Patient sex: M
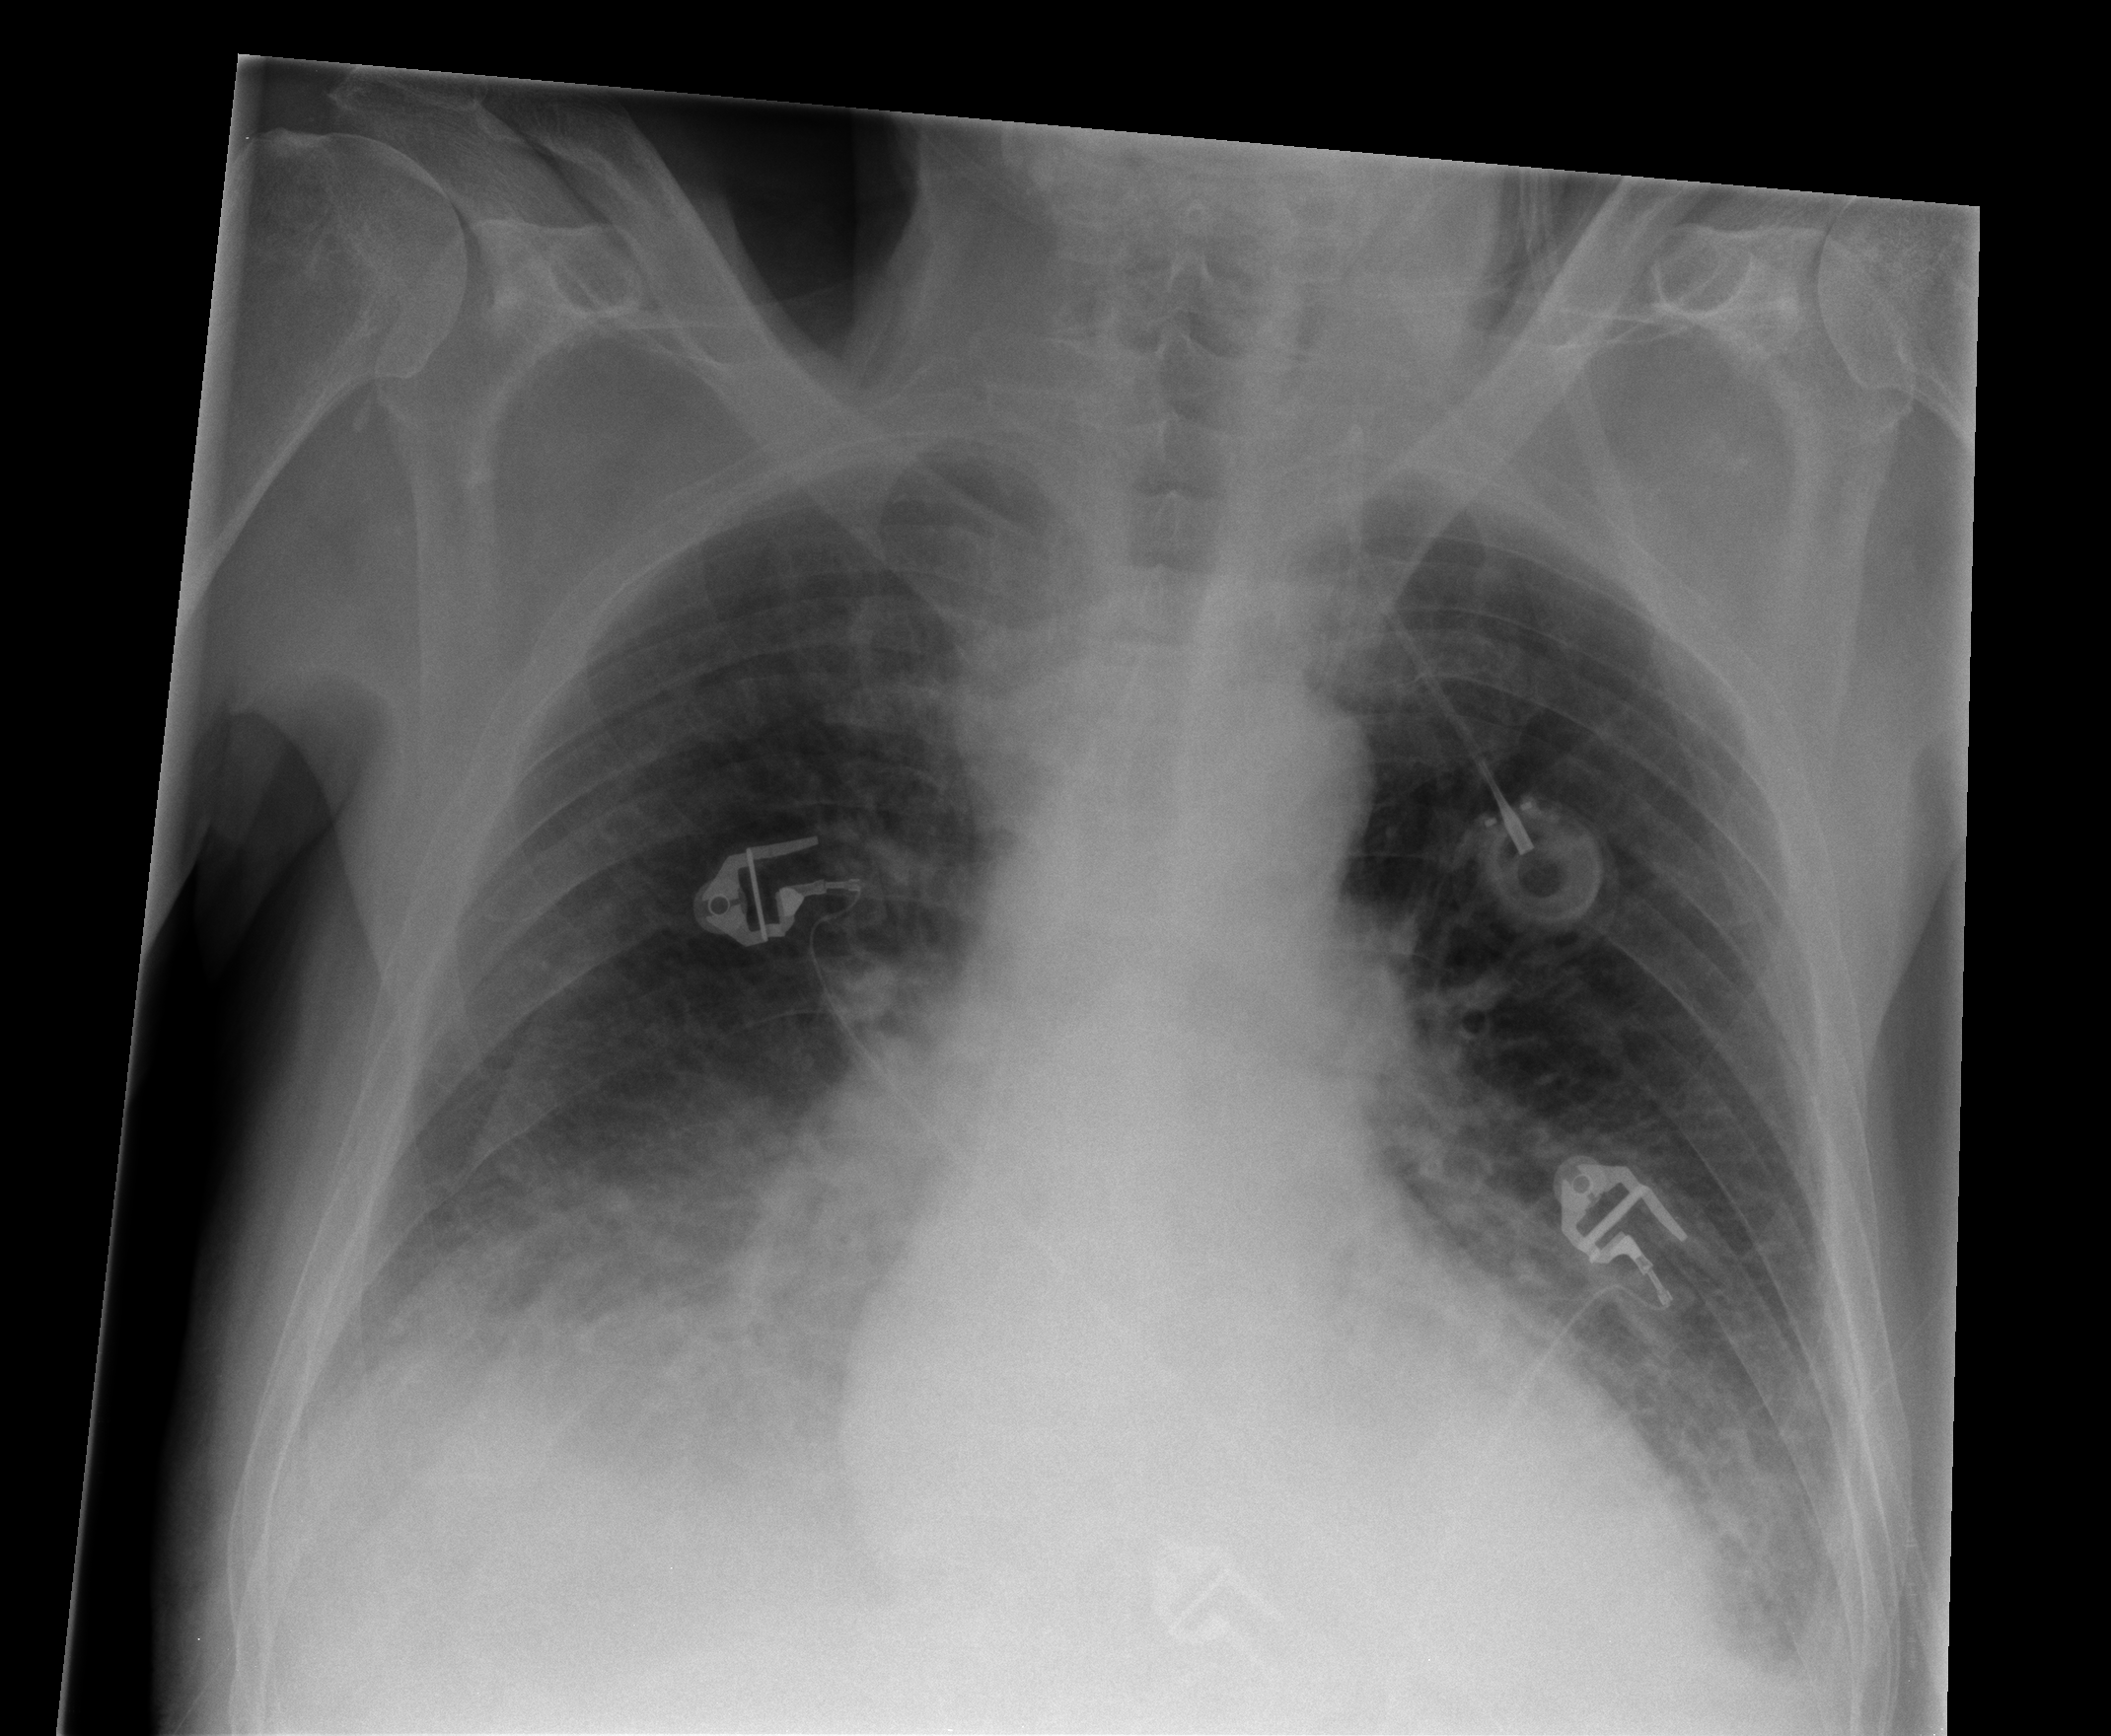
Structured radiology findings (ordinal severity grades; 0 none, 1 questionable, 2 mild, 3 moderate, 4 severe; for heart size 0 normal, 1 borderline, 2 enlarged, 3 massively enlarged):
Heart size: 0
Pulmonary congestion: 3
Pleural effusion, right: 3
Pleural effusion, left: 2
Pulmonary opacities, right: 2
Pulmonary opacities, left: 1
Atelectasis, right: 2
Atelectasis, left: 2